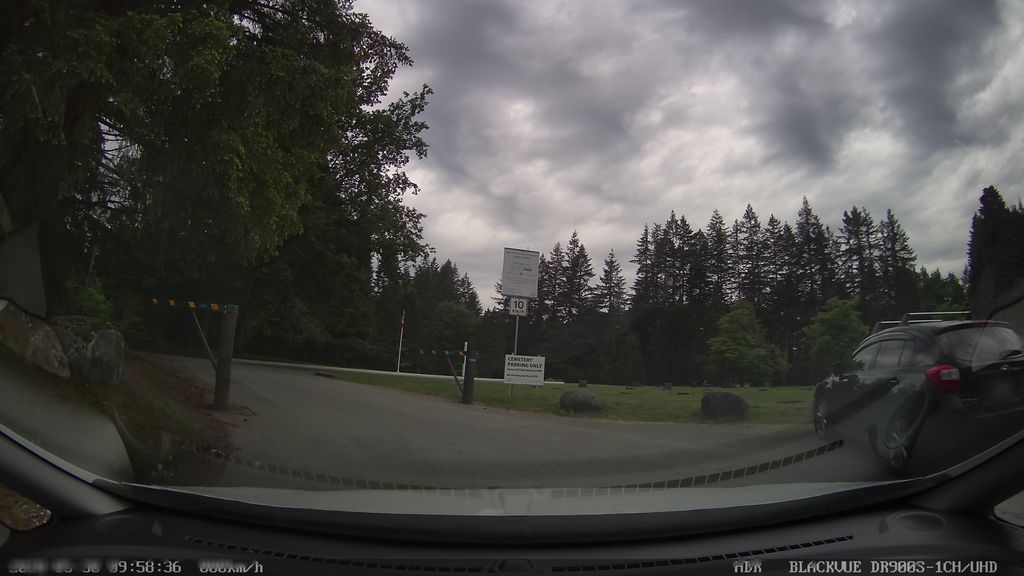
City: vancouver